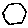
Label: hexagon